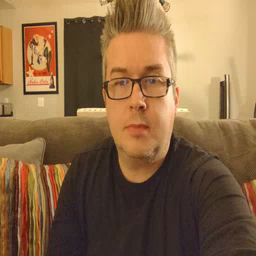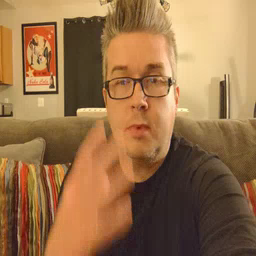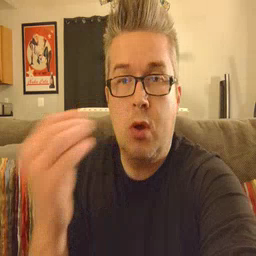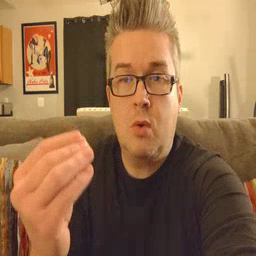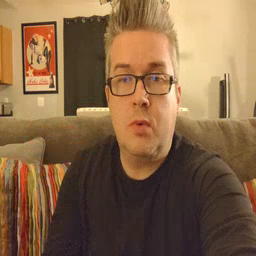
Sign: go